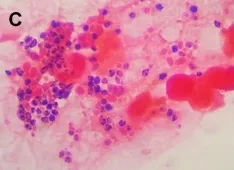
A bone marrow aspiration smear showed numerous intracellular yeastlike microorganisms (C and D). , Gram stain, 1,000x.
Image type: pathology (gram)